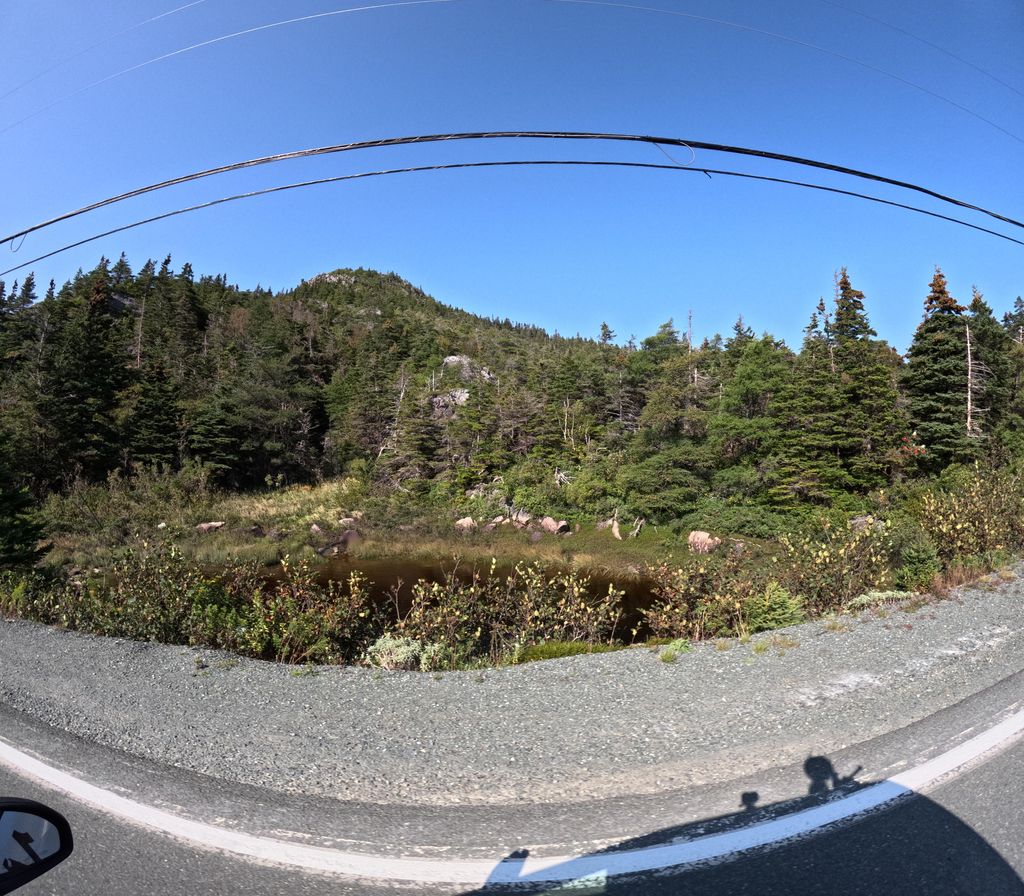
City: st_johns